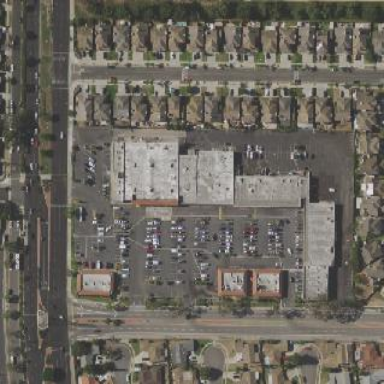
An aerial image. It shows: Retail building.